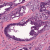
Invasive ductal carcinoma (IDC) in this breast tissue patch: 1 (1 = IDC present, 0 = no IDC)